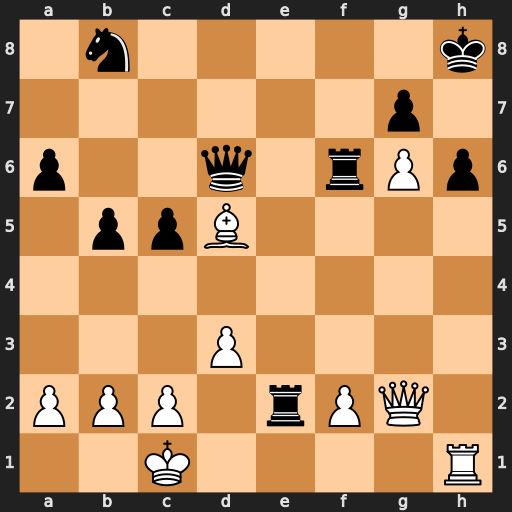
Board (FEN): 1n5k/6p1/p2q1rPp/1ppB4/8/3P4/PPP1rPQ1/2K4R
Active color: w
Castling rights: -
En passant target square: -
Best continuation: Rxh6+ gxh6 g7+ Kh7 g8=Q#